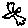
Label: bird